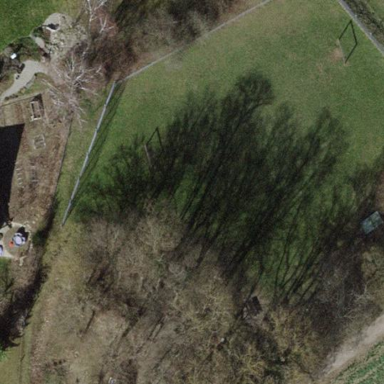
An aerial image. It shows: Soccer pitch with grass surface for leisure land.